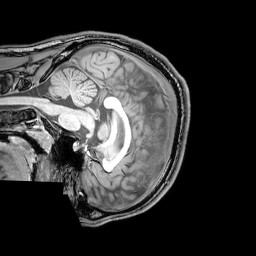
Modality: T1w
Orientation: sagittal
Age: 24
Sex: male
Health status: healthy
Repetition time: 0.081 s
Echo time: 0.037 s